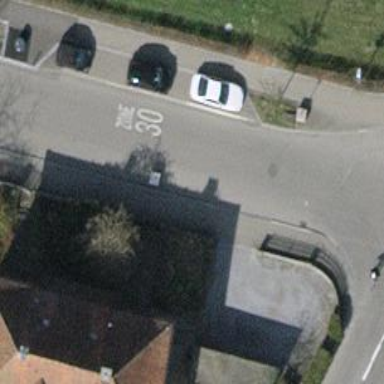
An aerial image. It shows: Traffic calming feature called choker.